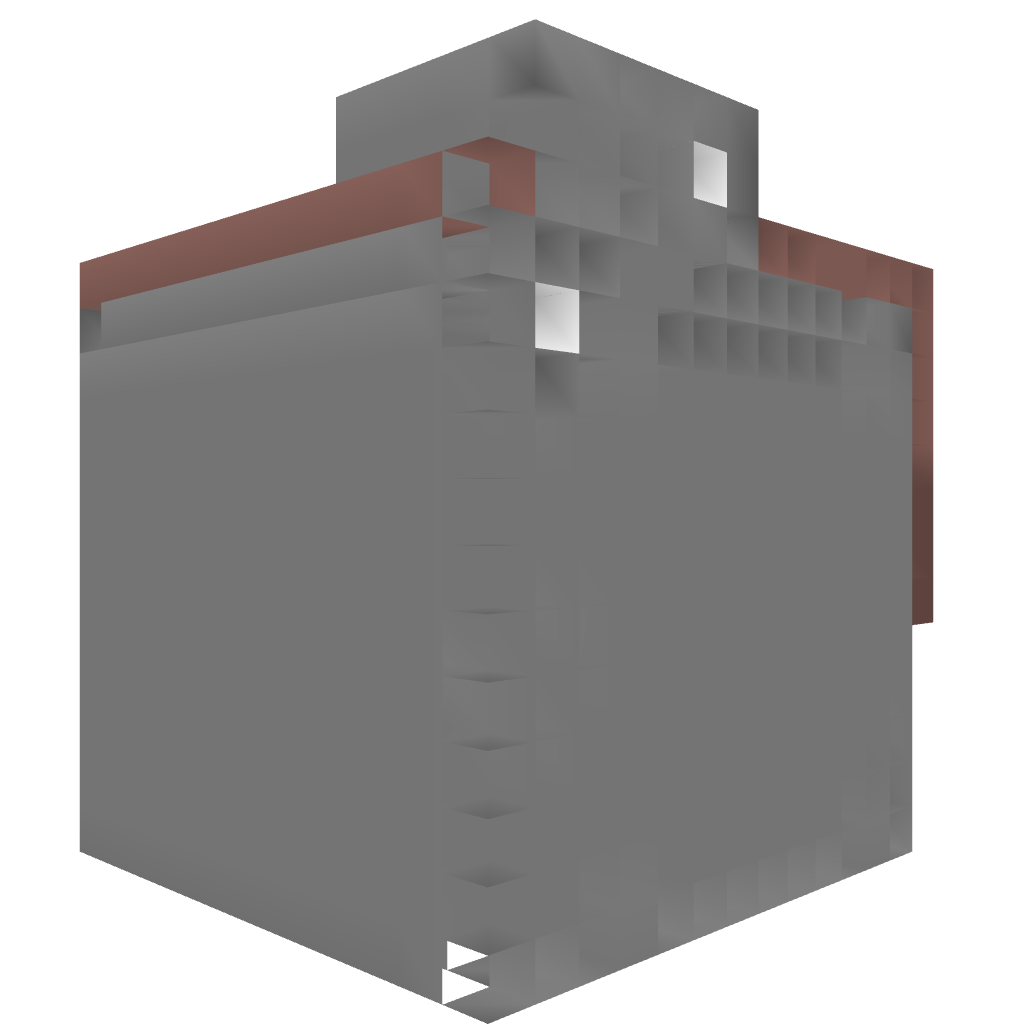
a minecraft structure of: Future Gadget Laboratory - Steins;Gate Store Apartment Rent Building bad low quality